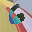
Label: 6